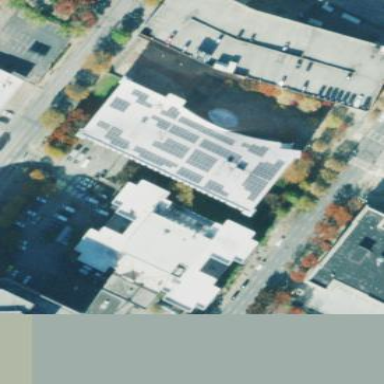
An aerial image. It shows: Public building.